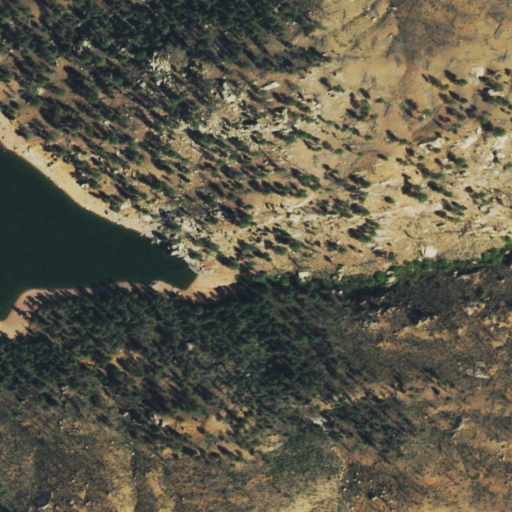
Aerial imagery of valley in Colorado named Sand Draw containing shrub, evergreen forest, grassland, open water, and deciduous forest